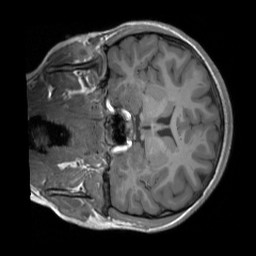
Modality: T1w
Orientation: coronal
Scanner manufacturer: siemens
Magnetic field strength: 3 T
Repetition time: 1.7 s
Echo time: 0.00232 s